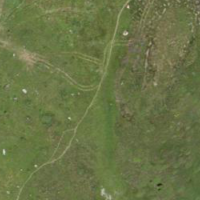
EUNIS habitat code: 26
Species observed at this site:
Aster alpinus